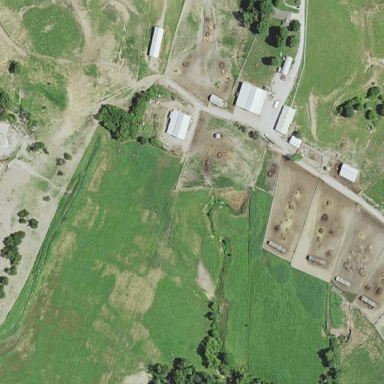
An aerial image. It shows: Farmyard area.